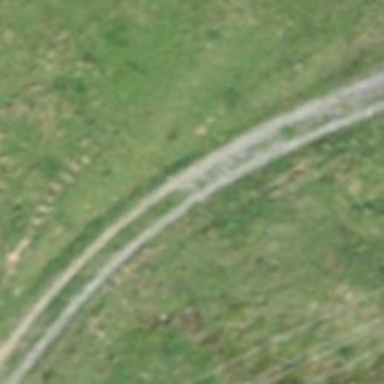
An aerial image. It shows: Unpaved track with grade2 track type.